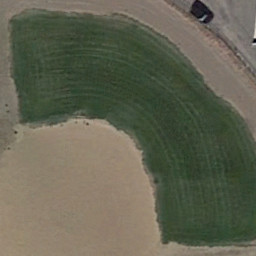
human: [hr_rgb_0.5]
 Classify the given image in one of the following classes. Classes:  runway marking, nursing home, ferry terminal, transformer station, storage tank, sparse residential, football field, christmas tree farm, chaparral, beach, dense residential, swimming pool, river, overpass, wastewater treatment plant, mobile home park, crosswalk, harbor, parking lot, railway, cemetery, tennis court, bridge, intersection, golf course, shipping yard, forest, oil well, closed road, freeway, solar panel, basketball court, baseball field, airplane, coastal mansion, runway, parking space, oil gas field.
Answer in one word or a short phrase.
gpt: baseball field